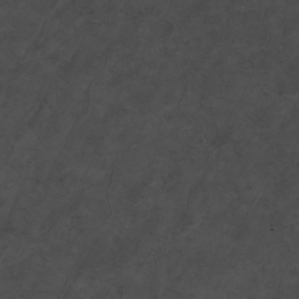
Label: non_frost